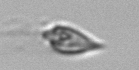
Label: Oxytoxum